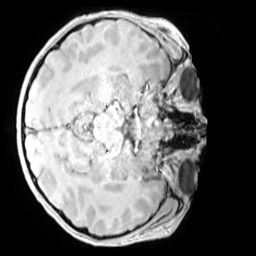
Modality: MP2RAGE
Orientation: axial
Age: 11
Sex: male
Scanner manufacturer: siemens
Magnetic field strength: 3 T
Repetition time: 4 s
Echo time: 0.00303 s